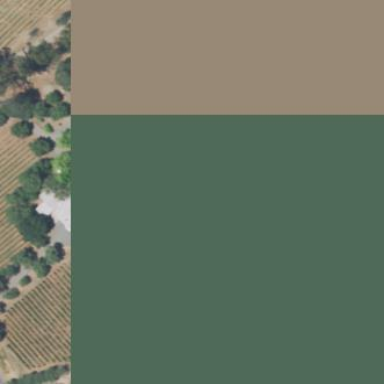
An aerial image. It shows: Vineyard with wine grapes as the main crop.